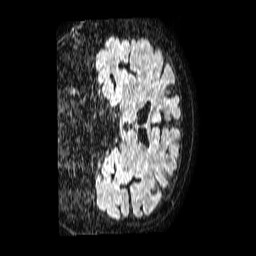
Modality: FLAIR
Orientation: coronal
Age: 70
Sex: male
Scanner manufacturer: philips
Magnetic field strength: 1.5 T
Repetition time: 4.8 s
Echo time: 0.3 s